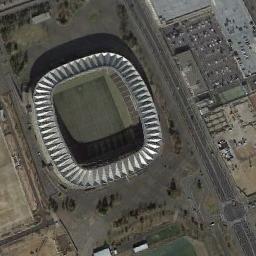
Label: stadium